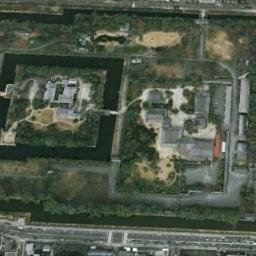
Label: palace